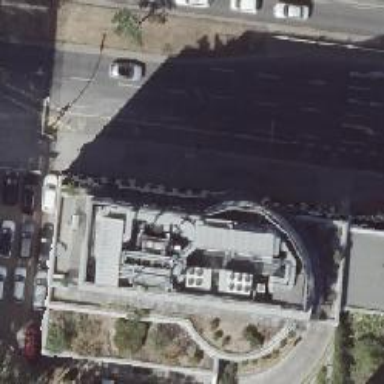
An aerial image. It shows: Bank.